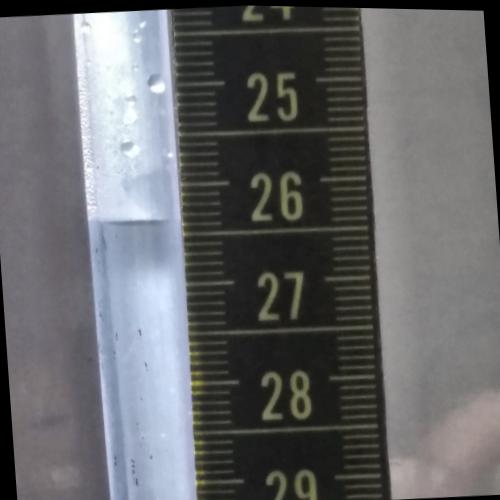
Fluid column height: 26.4 cm